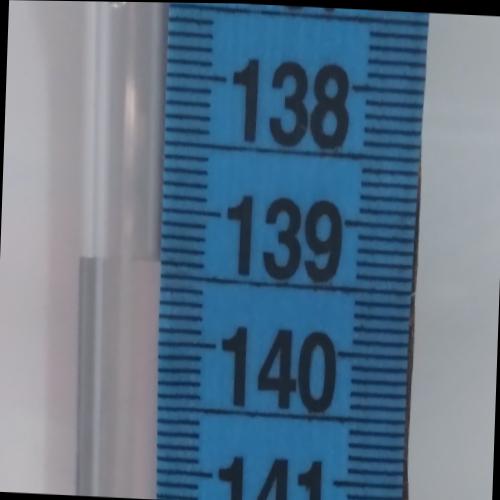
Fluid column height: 139.4 cm